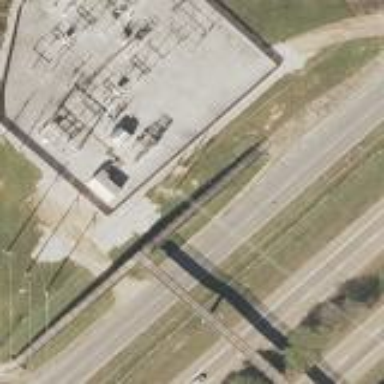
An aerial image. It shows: Distribution level power substation enclosed by fence.